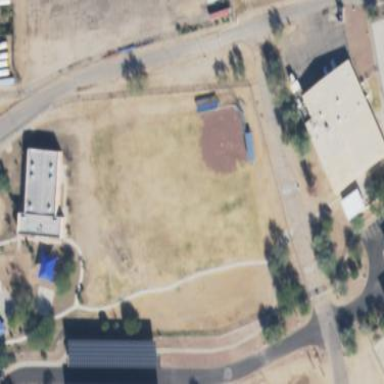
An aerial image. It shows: Softball pitch for leisure sports.